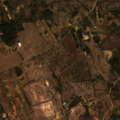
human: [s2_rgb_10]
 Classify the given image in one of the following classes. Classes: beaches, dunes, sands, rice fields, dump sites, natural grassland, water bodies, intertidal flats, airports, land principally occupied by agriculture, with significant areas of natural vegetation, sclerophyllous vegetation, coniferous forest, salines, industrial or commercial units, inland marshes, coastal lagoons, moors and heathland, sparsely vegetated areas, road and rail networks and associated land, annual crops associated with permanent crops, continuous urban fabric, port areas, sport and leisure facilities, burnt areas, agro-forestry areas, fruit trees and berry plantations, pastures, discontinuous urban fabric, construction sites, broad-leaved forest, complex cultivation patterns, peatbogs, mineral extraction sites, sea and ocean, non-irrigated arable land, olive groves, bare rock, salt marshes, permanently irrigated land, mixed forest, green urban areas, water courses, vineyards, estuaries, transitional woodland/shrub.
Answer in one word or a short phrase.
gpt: vineyards, complex cultivation patterns, land principally occupied by agriculture, with significant areas of natural vegetation, sclerophyllous vegetation